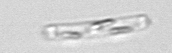
Label: Dactyliosolen_fragilissimus